Question:
What are the highlighted number bubbles representing in this picture of my Chrome browser console output?
(In the code I'm iterating over some elements in HTML being returned by an AJAX call. I'm guessing it is counting the iteration or something.) Couldn't find it in the DevTools documentation.
Thank you!
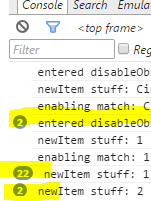
Answer: The numbers represent the number of times that piece of code was run. So, 2 times it ran the line 'entered disabledOb...' where ever that console.log is, and so on.
I have created an issue for adding this to the docs too here <URL>